Field crop: maize
Growth stage: 2
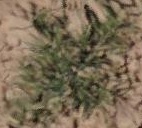
Species: salsola